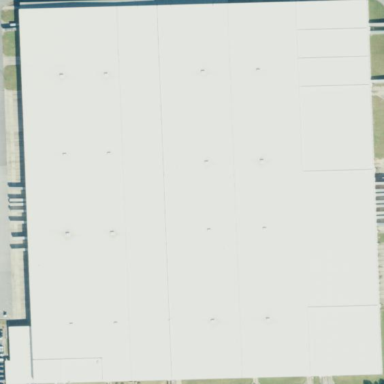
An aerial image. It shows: Warehouse building.